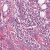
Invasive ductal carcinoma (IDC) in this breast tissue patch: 1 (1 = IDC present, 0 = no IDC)